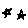
Label: star